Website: ulta-beauty
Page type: payment
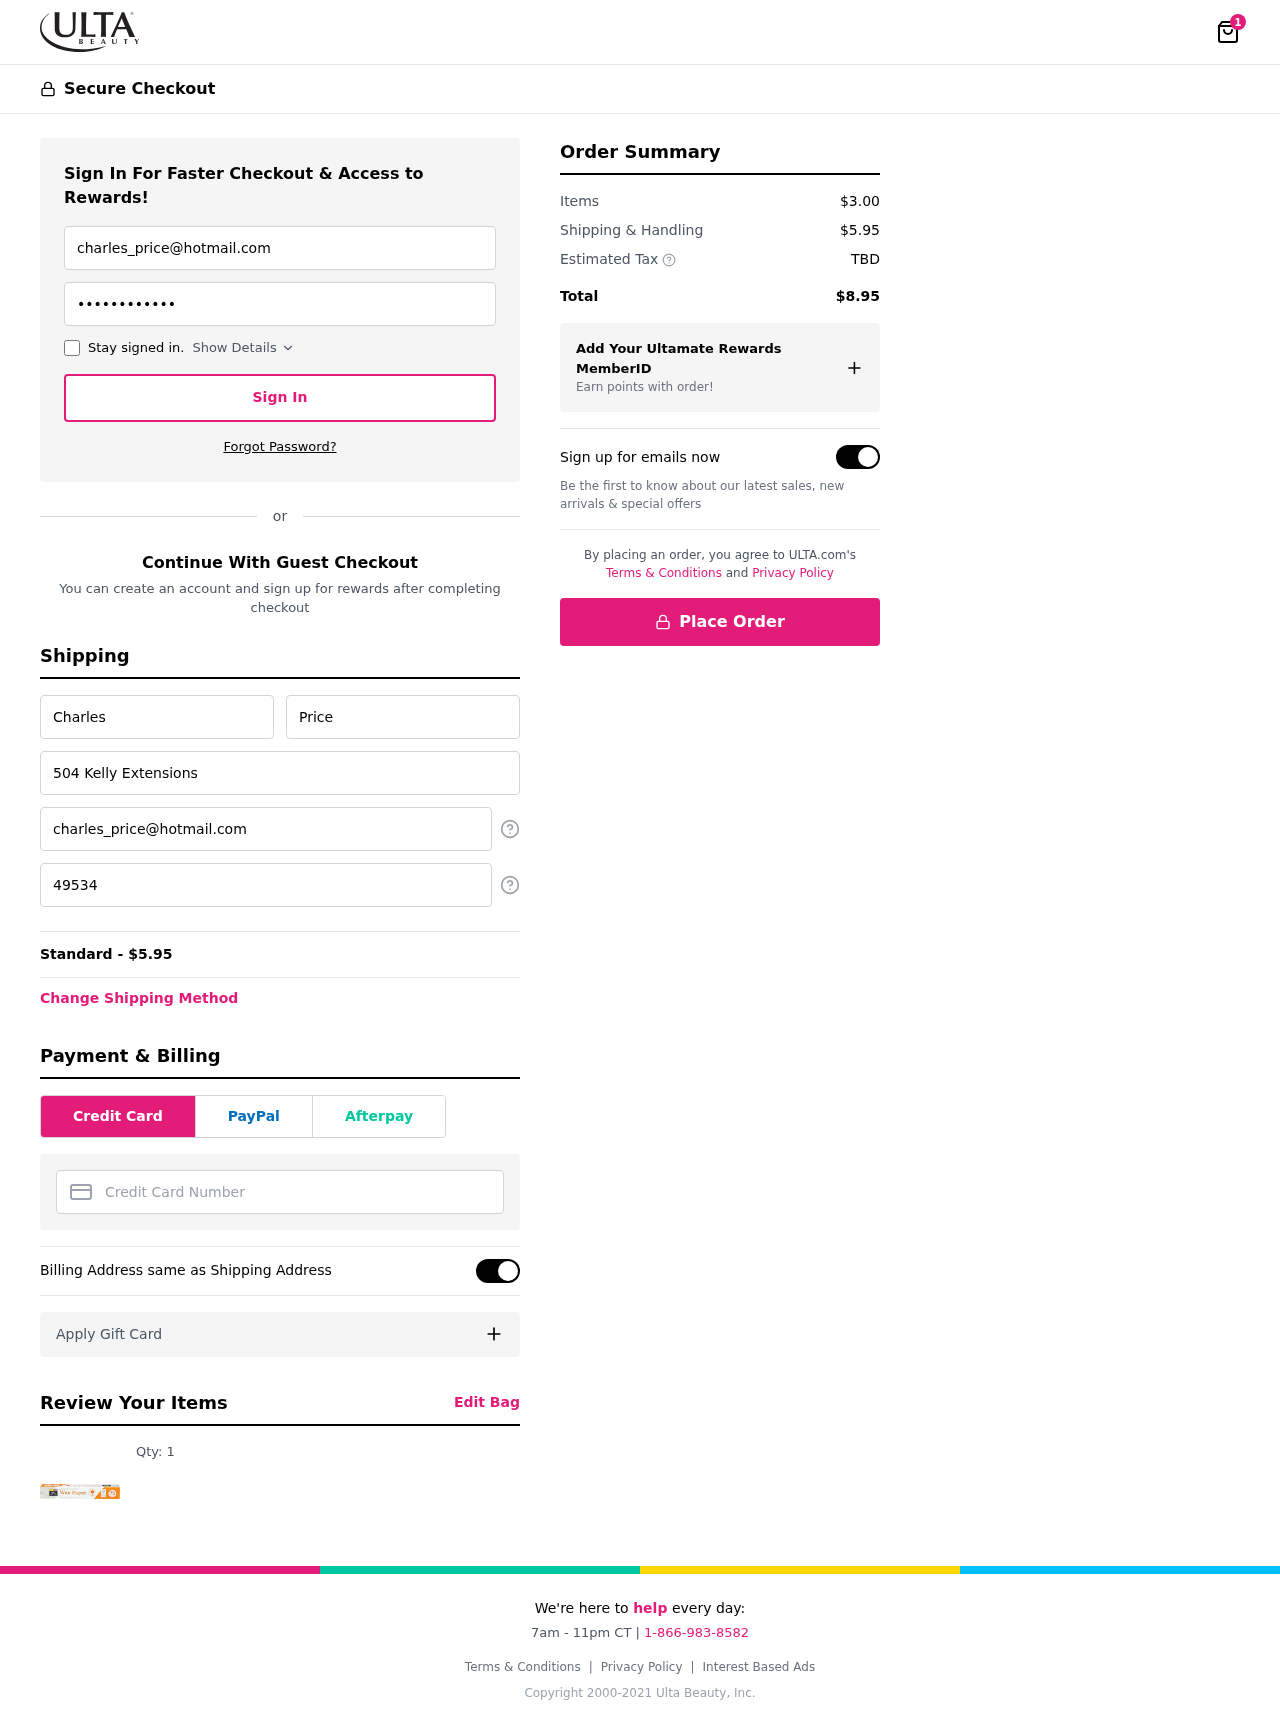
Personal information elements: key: PII_CARD_NUMBER
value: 2222 5105 9444 6540
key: PII_EMAIL
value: charles_price@hotmail.com
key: PII_FIRSTNAME
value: Charles
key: PII_LASTNAME
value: Price
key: PII_PHONE
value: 4953436512
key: PII_STREET
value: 504 Kelly Extensions
Product elements: key: PRODUCT1_QUANTITY
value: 1
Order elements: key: ORDER_NUM_ITEMS
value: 1
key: ORDER_SHIPPING_COST
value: $5.95
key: ORDER_SHIPPING_COST
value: Standard - $5.95
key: ORDER_SUBTOTAL
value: $3.00
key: ORDER_TAX
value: TBD
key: ORDER_TOTAL
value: $8.95